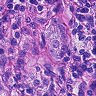
Metastatic tissue present: yes